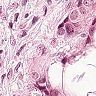
Metastatic tissue present: yes